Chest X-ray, AP view. Patient: 21 years old, sex F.
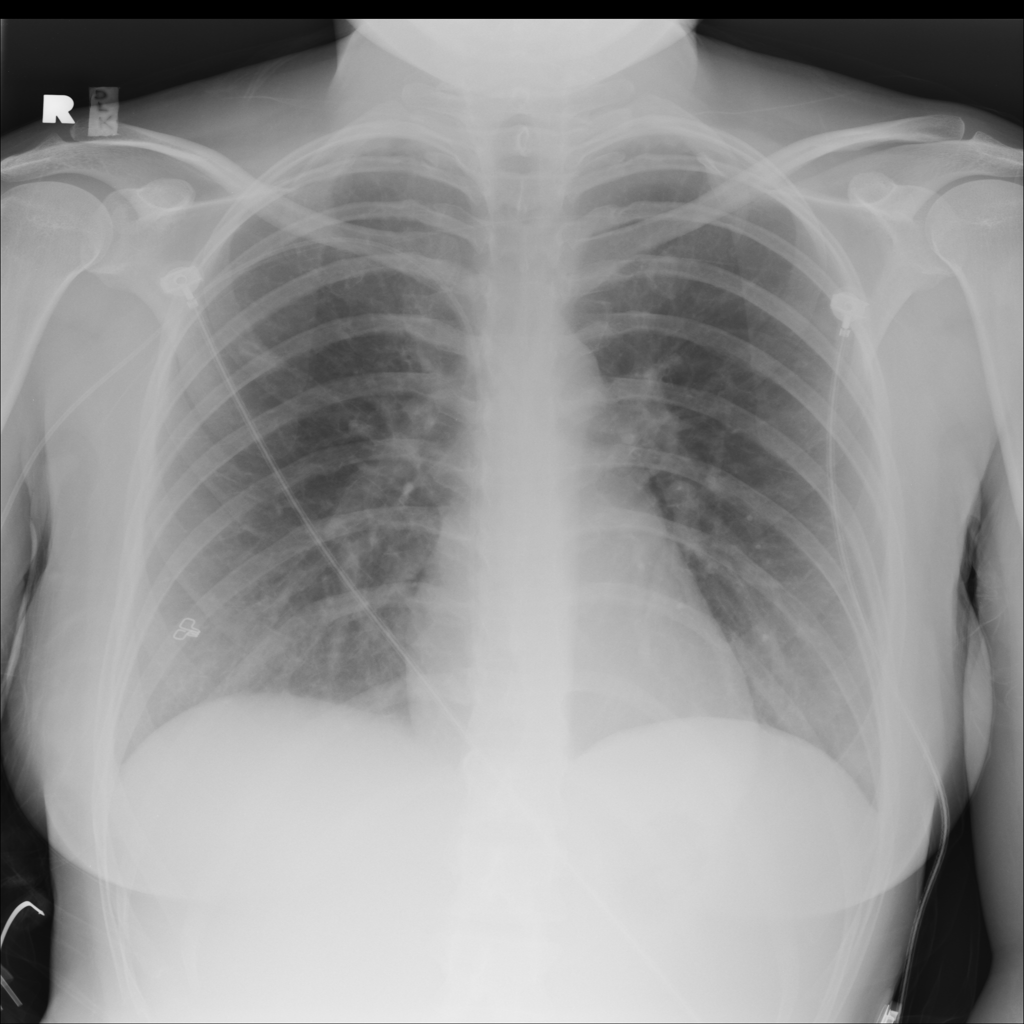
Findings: No Finding